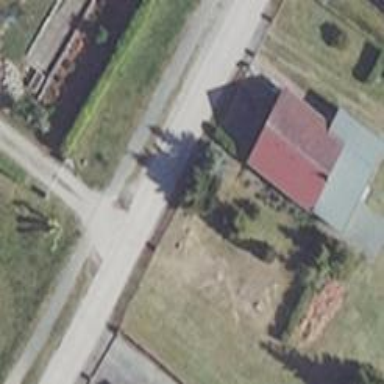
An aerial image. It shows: Residential road paved with concrete.